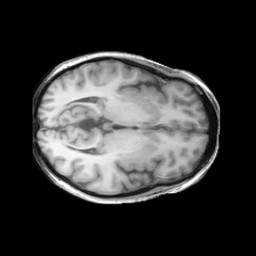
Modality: T1w
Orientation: axial
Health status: ill
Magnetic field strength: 3 T